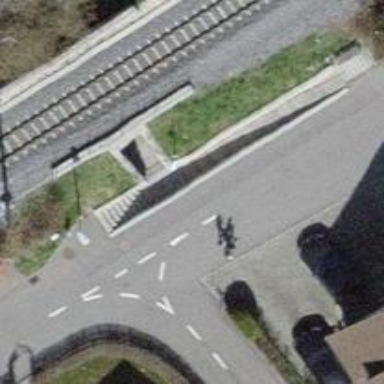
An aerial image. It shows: Set of steps on the road.